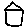
Label: house